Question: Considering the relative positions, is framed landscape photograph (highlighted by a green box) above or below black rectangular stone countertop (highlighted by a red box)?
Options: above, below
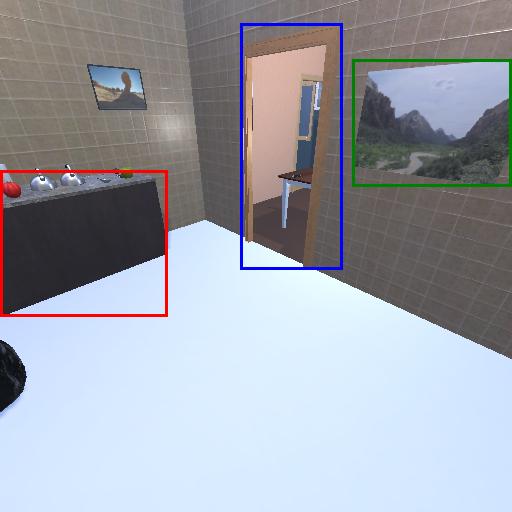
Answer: above